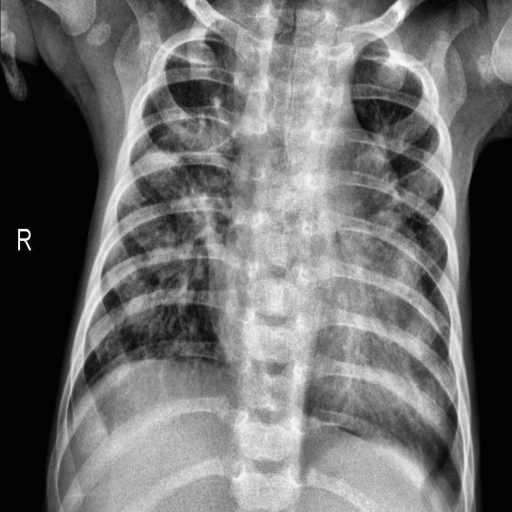
Finding: PNEUMONIA